Question: Currently using a Food Delivery script that is actually awesome and fills out all the basic requirements I was looking for! However a small issue is that when you add something to your cart, if you want to adjust the quantity, you have to click a - or + sign. How can I remove that and replace it with a box that allows the user to insert their own number instead of slowly clicking the + sign.
Below is the code for the cart section.
'''
<td>
<a href="#" class="fdCartAdjust" data-hash="<?php echo $hash; ?>"
data-direction="down">-</a> <?php echo $item['cnt']; ?> <a href="#"
class="fdCartAdjust" data-hash="<?php echo $hash; ?>" data-direction="up">+</a>
</td>
'''

Additional CSS code related to this section of the cart -
'''
.fdCartAdjust{
text-decoration: none;
}
'''
Any help will be amazing.
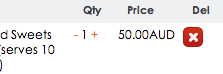
Answer: In whole (as the mention from OpenCart long term programmer), it is a bit tricky task. It is not a hard, but a tricky.
Those adjustments done with JS+jQuery. When you click on the link with the class 'fdCartAdjust', some event will be triggered, which will send AJAX request to your 'shopping-cart' which will add or remove (depends on 'data-direction' attribute) one unit of product.
You need find in JS-code some part kind of:
'''
$('.fdCartAdjust').on('click', function(){
//blahblah
});
'''
Or:
'''
$('.fdCartAdjust').click(function(){
//blahblah
});
'''
Or something similar. Look at this code an determine what the address is used for sending the request. E.g. 'index.php?route=product/cart/add'.
Depending on this address you need to determine PHP code, which is responsible for adding/deleting units to the cart.
Since you've determined this, you can modify this code or add new which will serve the situation when you need update cart with new volume, instead of just add/remove one unit.
After adding the PHP code, replace '<?php echo $item['cnt']; ?>' to the '<input type="text" value="<?php echo $item['cnt']; ?>" class="fdCartChange">' and add in your JS something like:
'''
$('.fdCartChange').on('change', function(){
//code which will send request to PHP code you added.
});
'''
It is complex task. In whole, you need understand the structure of your current 'shopping-cart' engine for making those 'little' adjustments. From the code you published I even can't see what the engine you've used, so I've published approximate plan for OpenCart. For other engines this algorithm may be different.